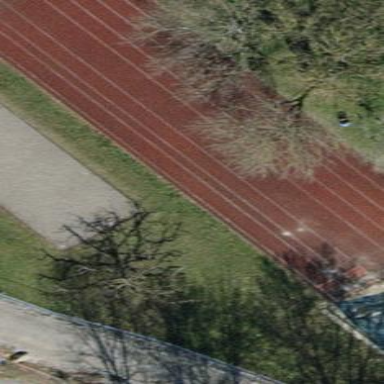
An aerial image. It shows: Long jump track made of tartan surface for athletics.